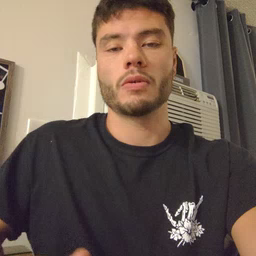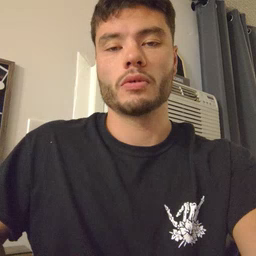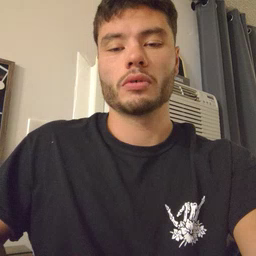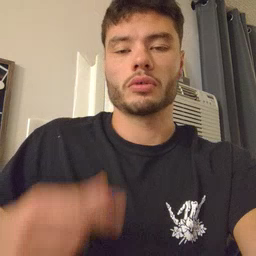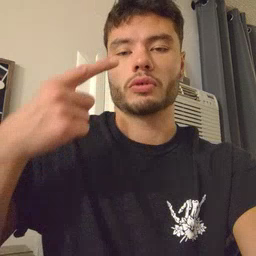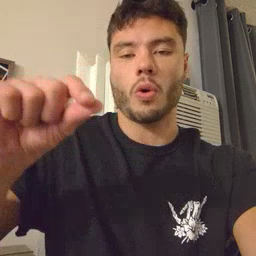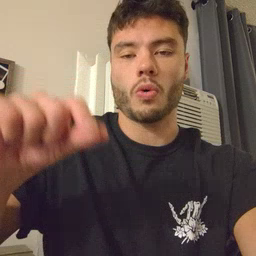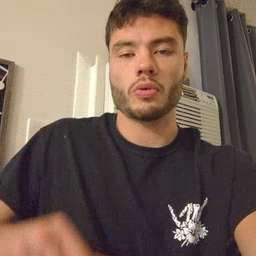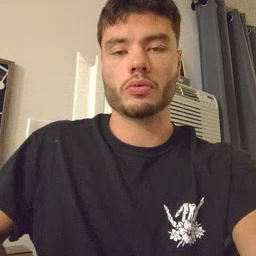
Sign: go